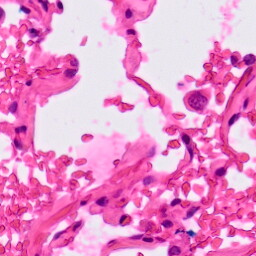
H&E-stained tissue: Lung